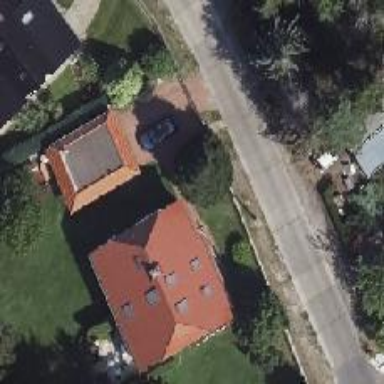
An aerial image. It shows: Half-hipped roof house.